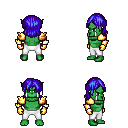
a pixel art fantasy rpg character, male body template, orc, green skin, gold arm armor, white pants, blue long bangs hairstyle, gold gloves, four views (front, back, left, right), 2x2 character sprite sheet, small pixel art, hard edges, no anti-aliasing